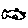
Label: fish